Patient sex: M
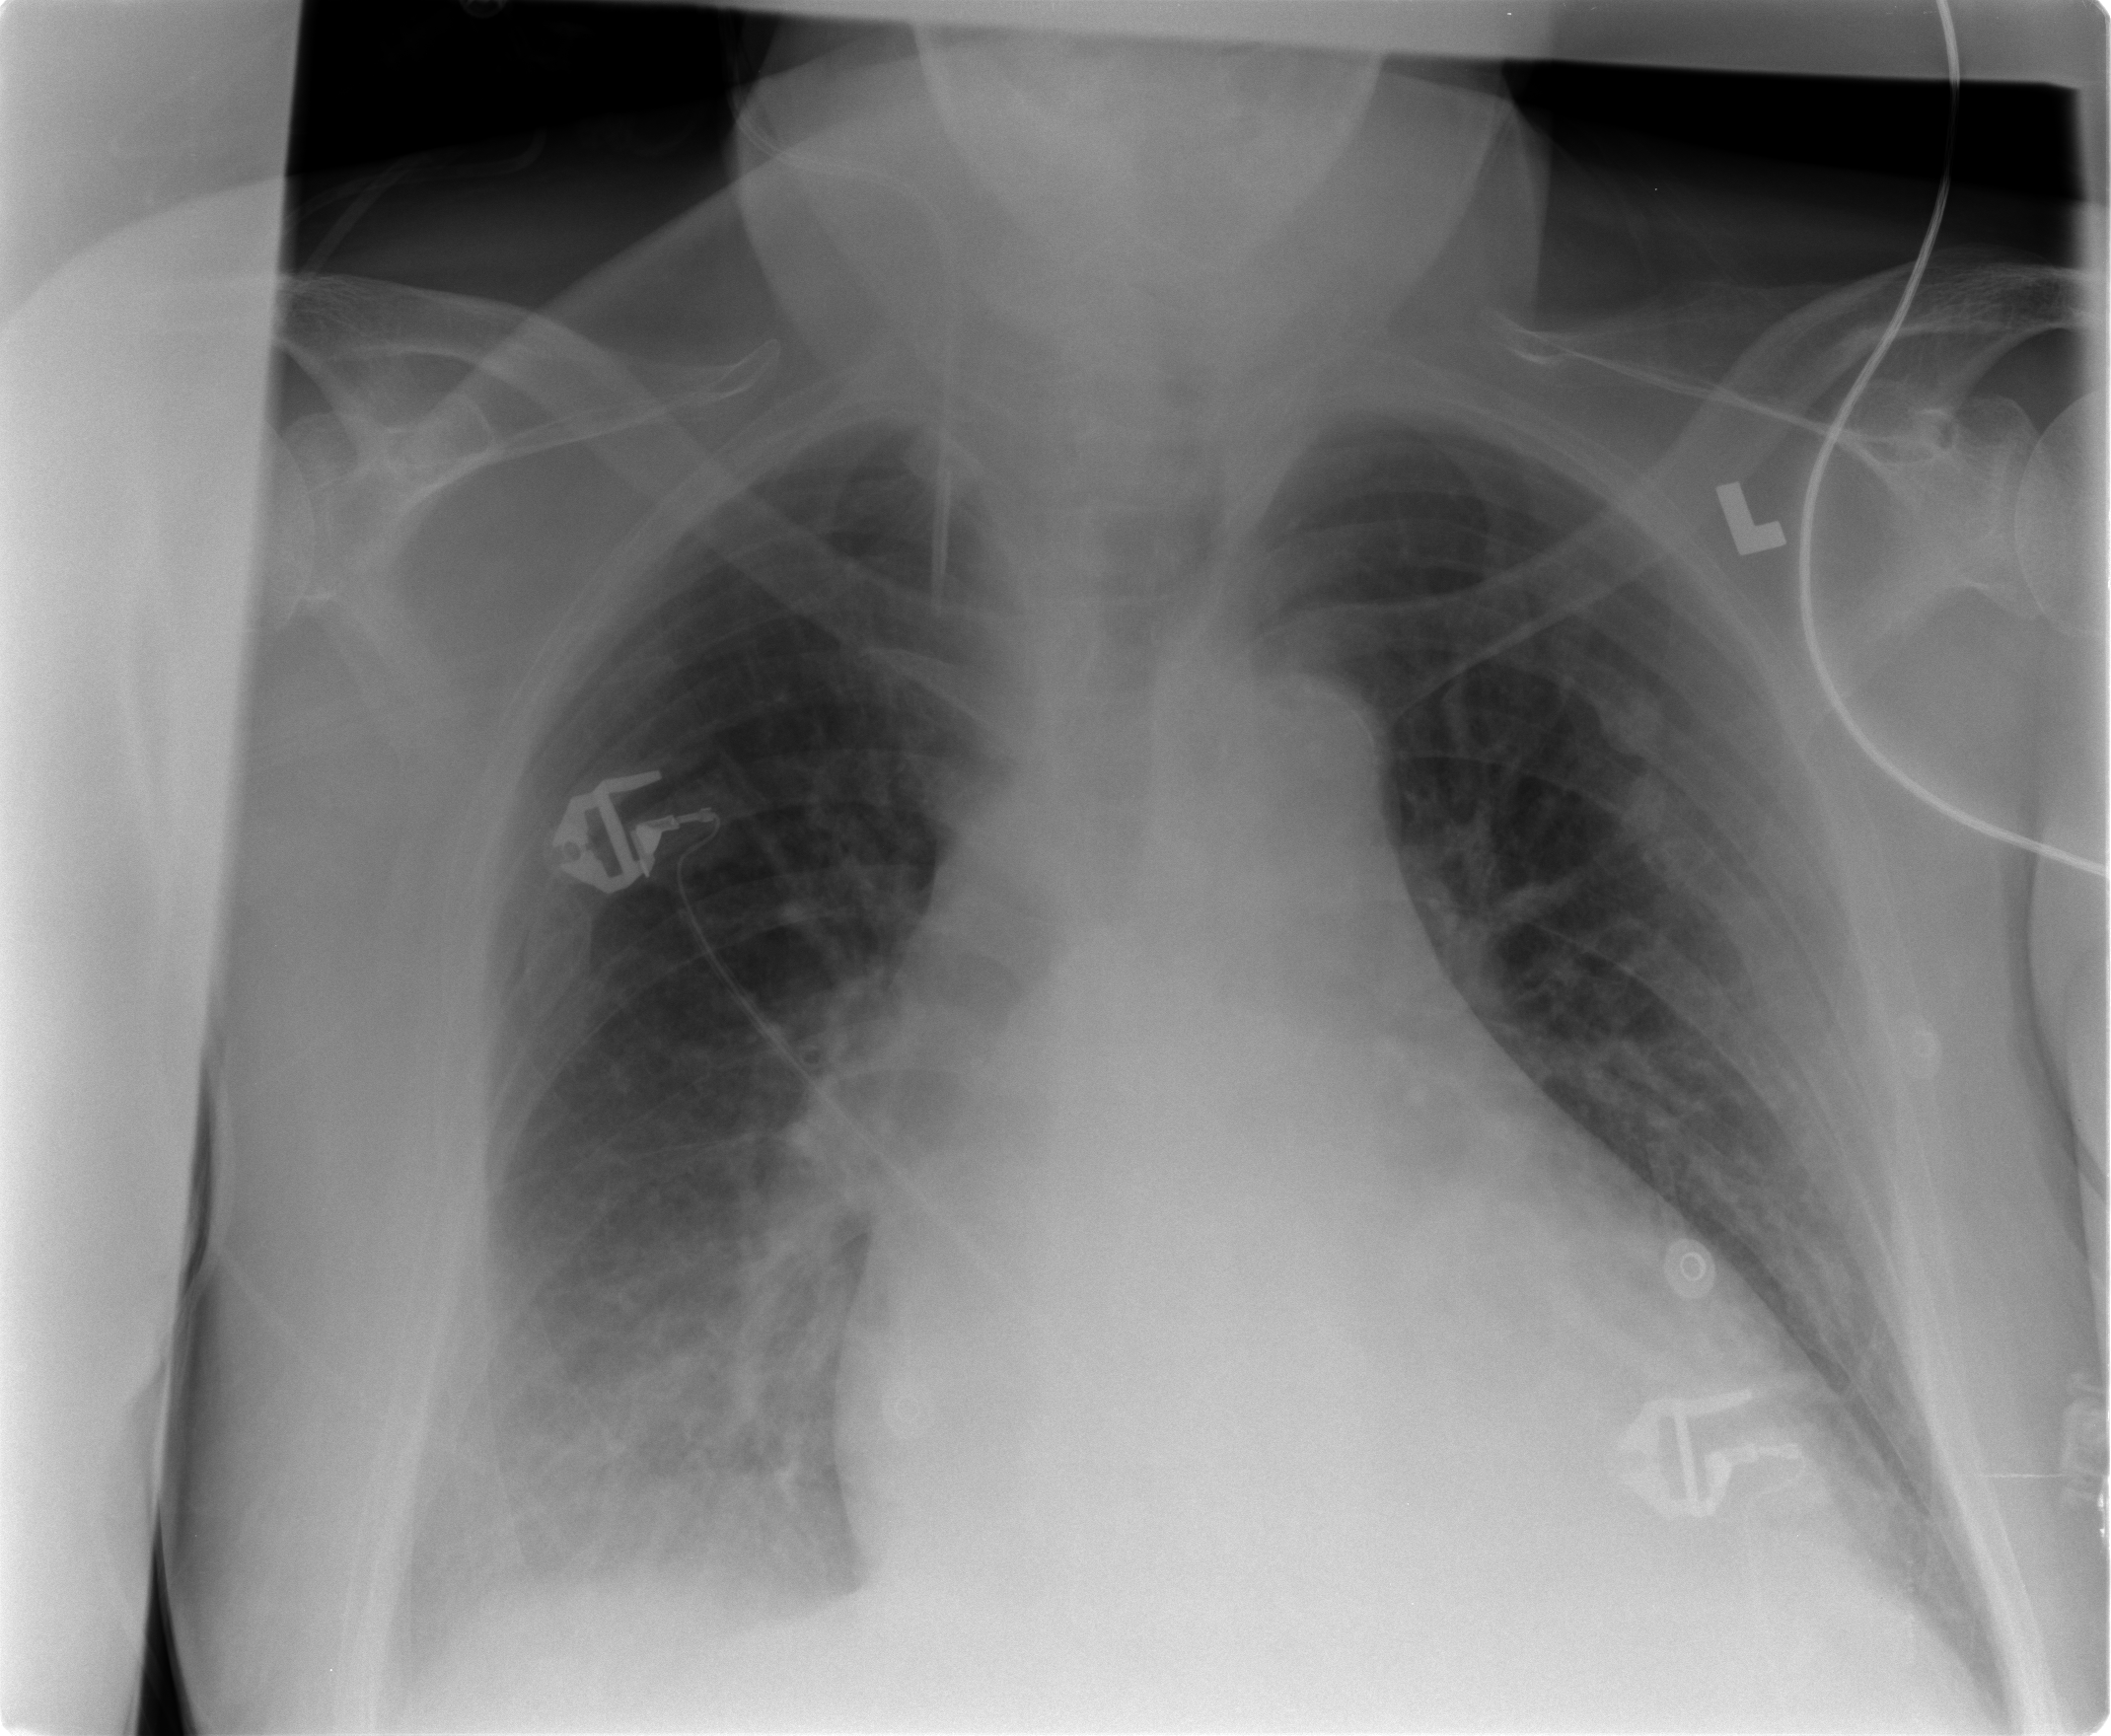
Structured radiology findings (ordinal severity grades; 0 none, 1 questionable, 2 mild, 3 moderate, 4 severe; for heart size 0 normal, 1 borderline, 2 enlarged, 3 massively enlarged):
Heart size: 2
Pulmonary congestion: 2
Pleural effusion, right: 2
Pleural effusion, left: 0
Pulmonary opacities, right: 2
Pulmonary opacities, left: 0
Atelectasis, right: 2
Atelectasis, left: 0